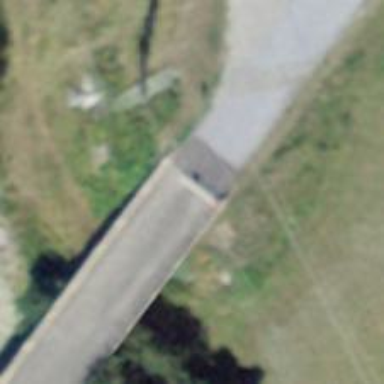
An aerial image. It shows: Bridge over well-constructed track.